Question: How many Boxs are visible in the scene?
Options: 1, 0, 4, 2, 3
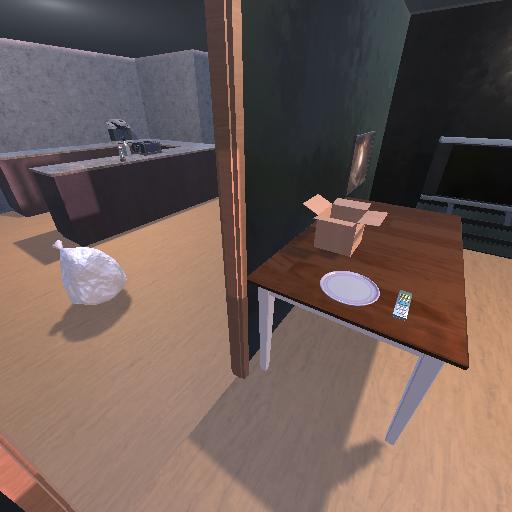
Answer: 1